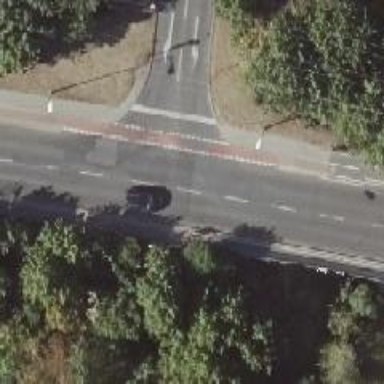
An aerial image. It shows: Secondary road with lane markings and cycle track on both sides. The surface of the road is asphalt.